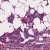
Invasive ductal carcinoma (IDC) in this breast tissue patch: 1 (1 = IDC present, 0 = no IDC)